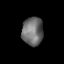
Tissue: prostate
Cell type: Fibroblasts
Senescence score: 0.776
Nuclear area (px): 585
Mean DAPI intensity: 109.744